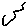
Label: zigzag